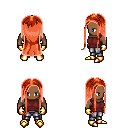
a pixel art fantasy rpg character, male body template, human, dark skin, maroon sleeveless shirt, metal pants, red extra-long hairstyle, gold gloves, gold boots, four views (front, back, left, right), 2x2 character sprite sheet, small pixel art, hard edges, no anti-aliasing